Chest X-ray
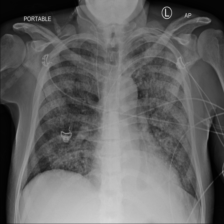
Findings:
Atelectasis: negative
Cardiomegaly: negative
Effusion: negative
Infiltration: negative
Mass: negative
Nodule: negative
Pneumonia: negative
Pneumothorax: negative
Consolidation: positive
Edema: negative
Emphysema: negative
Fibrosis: negative
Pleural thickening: negative
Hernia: negative